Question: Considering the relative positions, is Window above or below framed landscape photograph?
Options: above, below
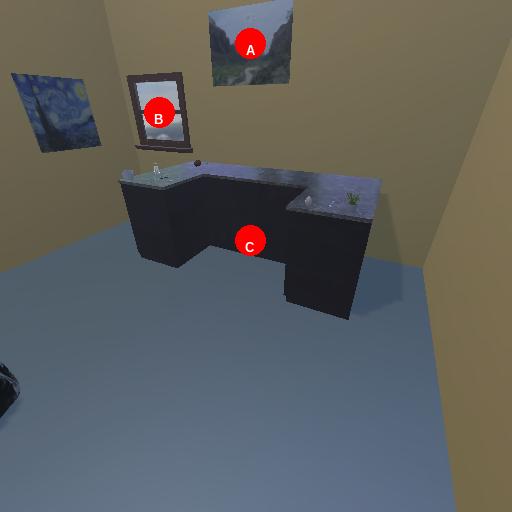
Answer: above